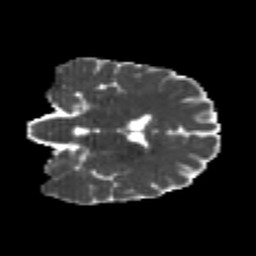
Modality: MD
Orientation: coronal
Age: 26
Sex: male
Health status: healthy
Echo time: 0.074 s